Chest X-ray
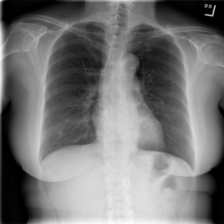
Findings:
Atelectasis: negative
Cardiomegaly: negative
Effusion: negative
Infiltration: negative
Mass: positive
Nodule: negative
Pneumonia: negative
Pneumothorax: negative
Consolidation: negative
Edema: negative
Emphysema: negative
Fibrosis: negative
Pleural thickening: negative
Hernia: negative